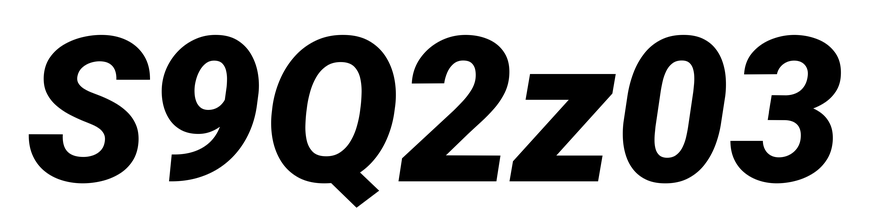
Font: Roboto-Italic_Black_Italic